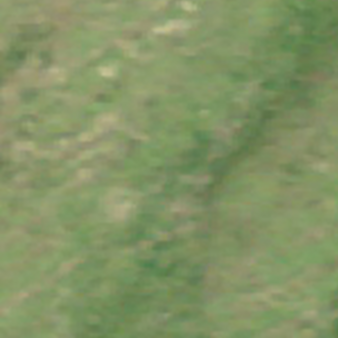
Label: other